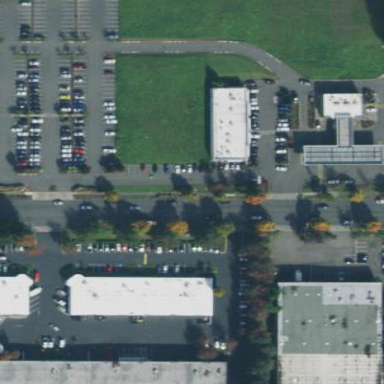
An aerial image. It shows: Retail area.